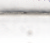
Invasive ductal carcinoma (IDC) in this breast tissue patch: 0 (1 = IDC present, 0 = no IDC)